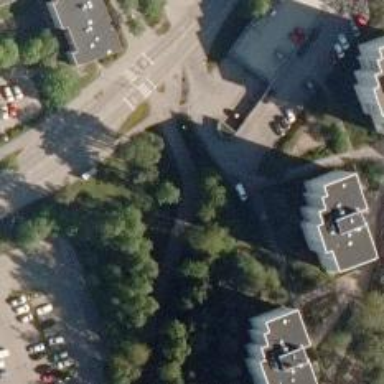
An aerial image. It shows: Cycleway.